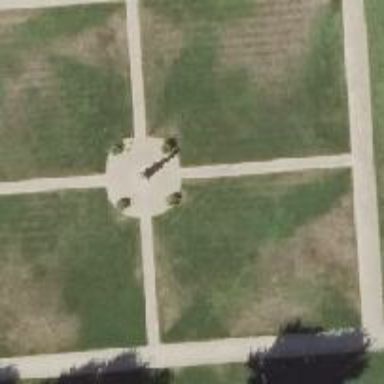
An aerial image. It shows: Memorial featuring statue.